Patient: sex F, age 31
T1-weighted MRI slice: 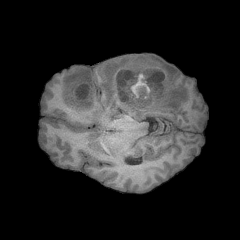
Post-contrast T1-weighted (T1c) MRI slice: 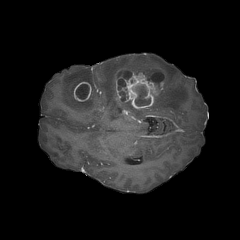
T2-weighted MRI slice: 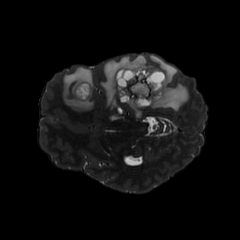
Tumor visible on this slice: yes
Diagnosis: Glioblastoma, IDH-wildtype
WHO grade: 4